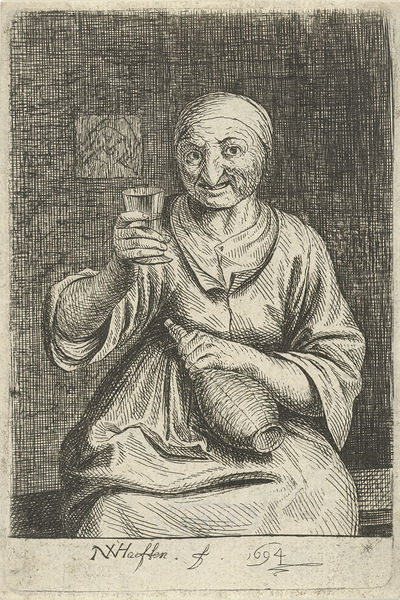
Titel: Oude vrouw met glas en kruik
Künstler: Nicolaes van Haeften
Standort: Amsterdam
Institution: Rijksmuseum
Schlagwörter: hands, hat, white, women, arm, black, dark, dress, face, female, gray, grey, lady, nose, old, painting, portrait, robe, sit, sitting, wall, woman, gown, old woman, picture, print, vase, wine, hand, man, head, eyes, drawing, black and white, shadow, chin, mouth, scarf, etching, sketch, glass, smile, ancient, bald, pencil, eye, bottle, cloth, fingers, cup, pen and ink, shading, paint, simple, drunk, artifact, forehead, jug, pitcher, alcohol, drink, drinking, sepia, ugly, chalice, offering, goblet, senior, brows, toast, elder, flask, wrap, offer, cask, toasting, cheers, crone, alchocol, whine, 1694, haeffen, hauffer, portrrait, 술, 할머니, 술잔, 주모, 주막, 술집, 코